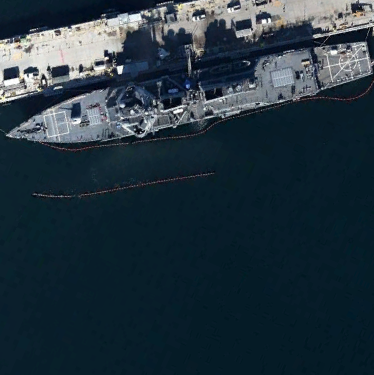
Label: destroyer